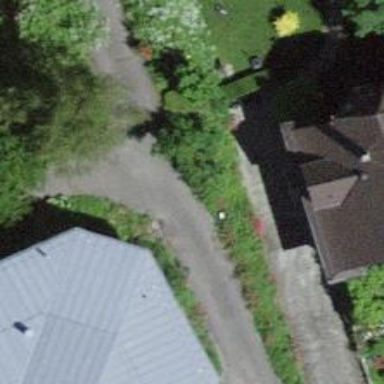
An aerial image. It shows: Driveway.